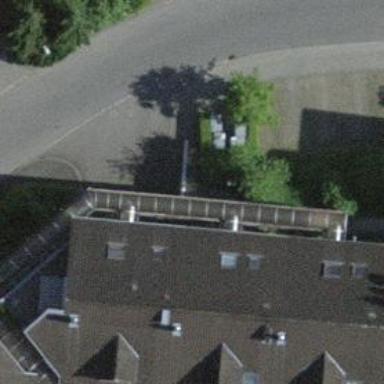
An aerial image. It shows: Set of steps on the road.